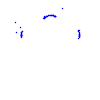
Particle: proton